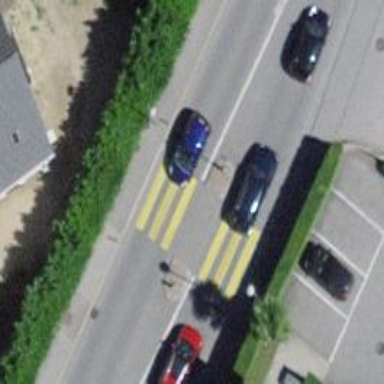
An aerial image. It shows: Zebra crossing on the road.